Question: I have custom annotation pin at app:
'''
- (MKAnnotationView *)mapView:(MKMapView *)mapView viewForAnnotation:(id <MKAnnotation>)annotation
{
return [kml viewForAnnotation:annotation type:state];
}
'''
where I return custom view and make setImage for annotationView of Placemark such as:
'''
- (MKAnnotationView *)viewForAnnotation:(id <MKAnnotation>)point type:(int)state
{
// Find the KMLPlacemark object that owns this point and get
// the view from it.
for (KMLPlacemark *placemark in _placemarks) {
if ([placemark point] == point)
{
UIButton *disclosureButton = [UIButton buttonWithType: UIButtonTypeDetailDisclosure];
[[placemark annotationView] setCanShowCallout: YES];
[[placemark annotationView] setRightCalloutAccessoryView:disclosureButton];
if (state == 0)
{
[[placemark annotationView] setImage:[UIImage imageNamed:@"ic_pin_tour.png"]];
}
else
{
[[placemark annotationView] setImage:[UIImage imageNamed:@"ic_pin_point.png"]];
}
return [placemark annotationView];
}
}
return nil;
}
'''
but if I long tap at my annotation pin it changes appearance to its default view (RedPin).
I cannot understand what method is called on long tap. I tried to play with UITapGestureRecognizer, but did not find out. If I just tap annotation pin all works fine and my custom annotation pin view doesn't disappear.
You can see what I mean in this screenshot:

So, why annotation pin appearance changes on long tap?
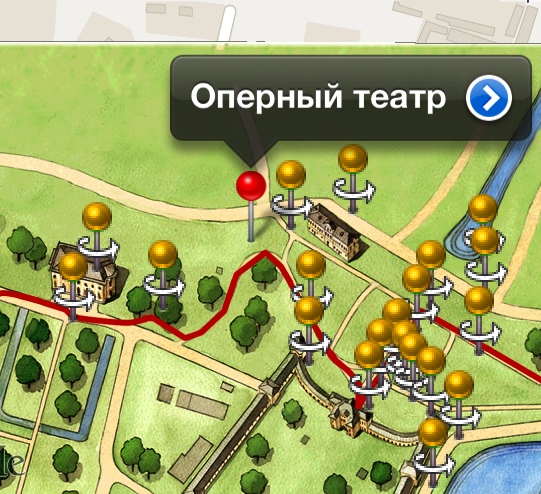
Answer: So, if you want to use a custom image for an annotation view, always use a generic MKAnnotationView instead of an MKPinAnnotationView.
I have MKPinAnnotationView at just one place, when I replace it with MKAnnotationView everything works properly now:
'''
- (MKAnnotationView *)annotationView
{
if (!annotationView) {
id <MKAnnotation> annotation = [self point];
if (annotation) {
MKAnnotationView *pin =
[[MKAnnotationView alloc] initWithAnnotation:annotation reuseIdentifier:nil];
pin.canShowCallout = YES;
annotationView = pin;
}
}
return annotationView;
}
'''